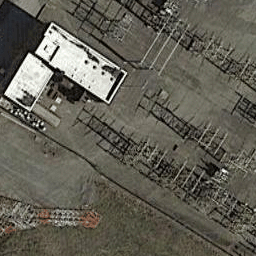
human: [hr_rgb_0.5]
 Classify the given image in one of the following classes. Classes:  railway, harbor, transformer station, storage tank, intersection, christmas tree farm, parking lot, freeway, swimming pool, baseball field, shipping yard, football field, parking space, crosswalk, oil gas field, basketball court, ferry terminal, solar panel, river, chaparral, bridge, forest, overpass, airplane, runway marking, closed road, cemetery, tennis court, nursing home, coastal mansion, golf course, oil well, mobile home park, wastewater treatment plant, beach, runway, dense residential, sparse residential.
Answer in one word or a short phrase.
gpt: transformer station